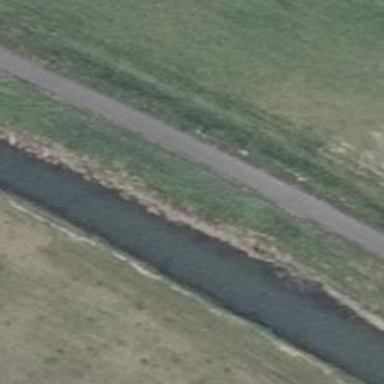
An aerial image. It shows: Path with asphalt surface running alongside embankment.